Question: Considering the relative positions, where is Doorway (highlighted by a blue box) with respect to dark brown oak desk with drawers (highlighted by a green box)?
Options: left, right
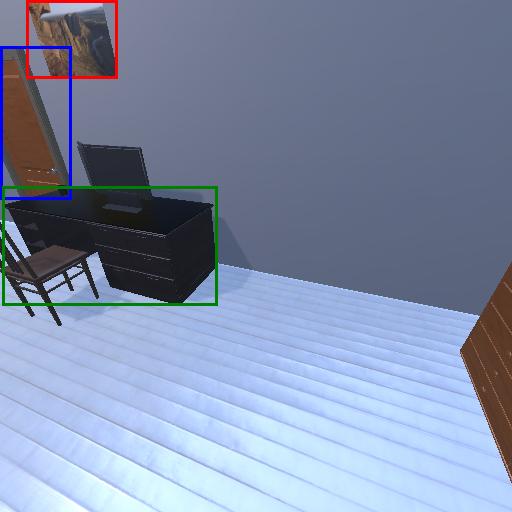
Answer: left